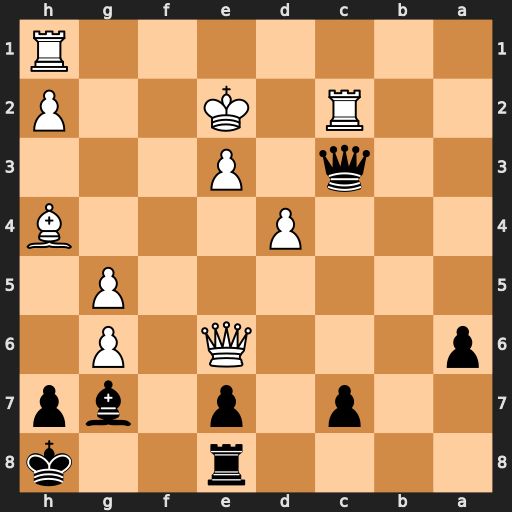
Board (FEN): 4r2k/2p1p1bp/p3Q1P1/6P1/3P3B/2q1P3/2R1K2P/7R
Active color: b
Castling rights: -
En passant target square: -
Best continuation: Qxc2+ Kf3 Rf8+ Kg3 Qf2+ Kh3 Qf3+